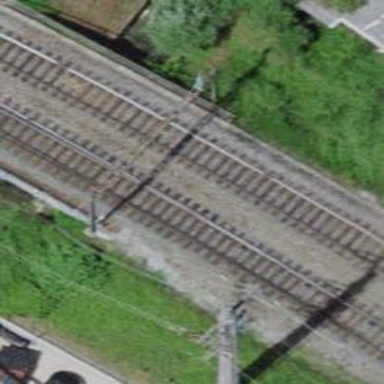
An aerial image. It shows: Single-track railway bridge with contact lines for electrification.